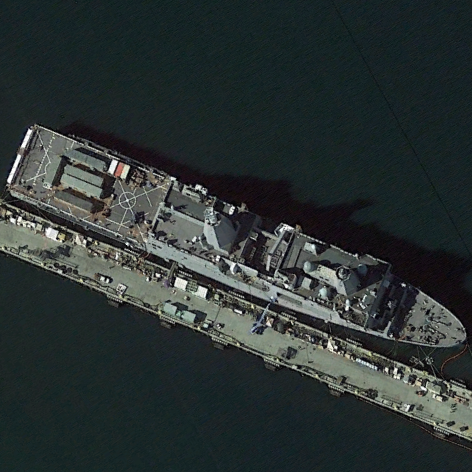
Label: combat